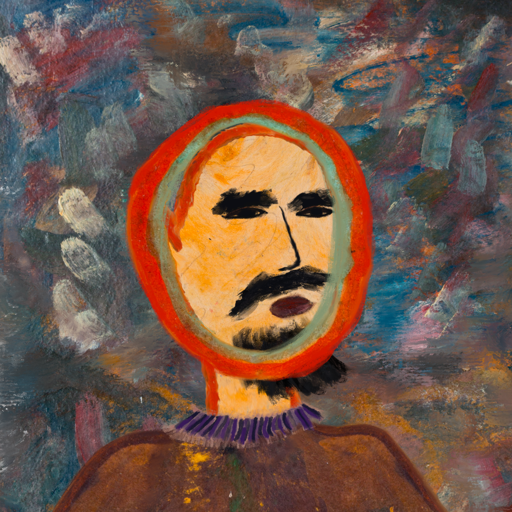
Background: Boggyland, Head And Neck Side: Experience, Face Side: Mosgoul, Bust: Comrade, Hair Side: Sisters, Head Accessory: Blank, Second Necklace: Blank, Necklace: HillGirl, Baby: Blank